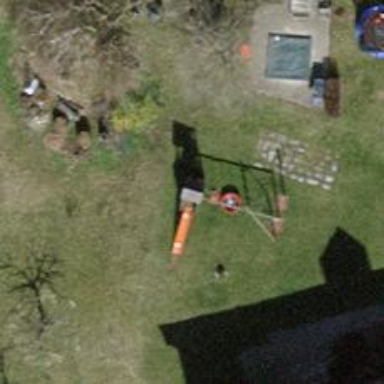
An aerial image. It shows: Playground structure.